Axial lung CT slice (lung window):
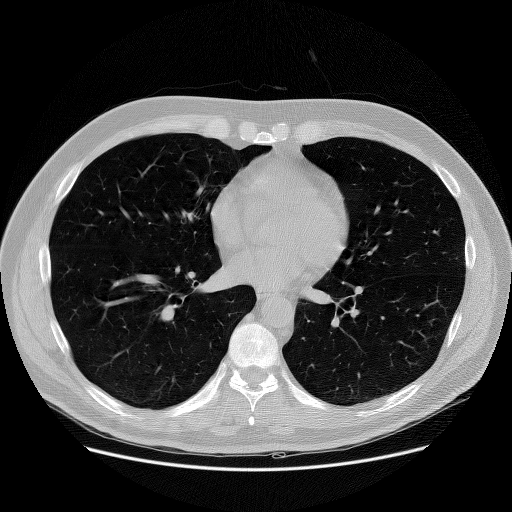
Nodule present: no